【题型】填空题　【知识点】立体几何　【难度】easy
如图所示，在棱长为 1 的正方体$ABCD-A_1B_1C_1D_1$中，点$E$是棱$AA_1$靠近$A_1$的三等分点，点$F$是棱$BB_1$靠近$B_1$的四等分点，则三棱锥$E-BCF$的体积为\underline{\ \ \ \ \ \ \ \ }。

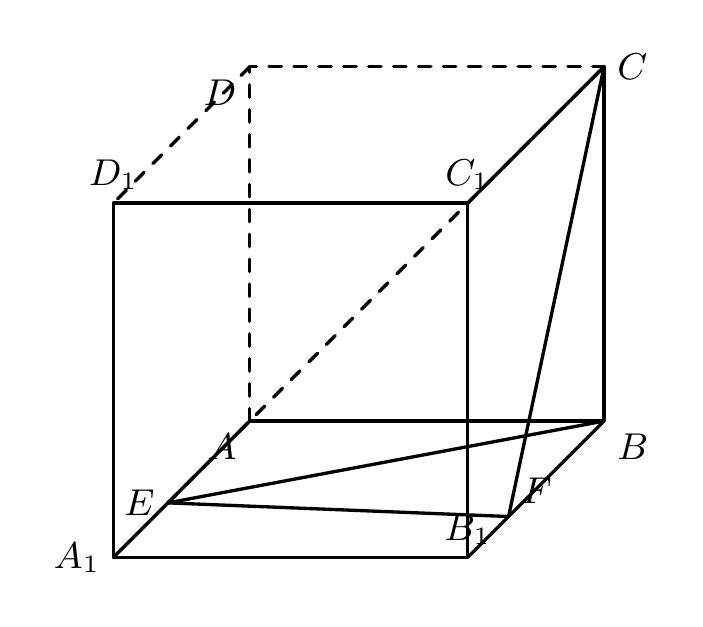
【解答】
\vspace{0.2cm}
\textbf{【答案】}$\boldsymbol{\dfrac{1}{8}}$（或$0.125$）

\vspace{0.2cm}
\textbf{【知识点】}锥体体积的有关计算

\vspace{0.2cm}
\textbf{【分析】}根据三棱锥的体积公式直接求得结果。

\vspace{0.2cm}
\textbf{【详解】}
因为$V_{E-BCF} = \frac{1}{3} \times S_{\triangle BCF} \times AB$，

点$E$是棱$AA_1$靠近$A_1$的三等分点，点$F$是棱$BB_1$靠近$B_1$的四等分点，

所以
\[
V_{E-BCF} = \frac{1}{3} \times \frac{\frac{3}{4}BB_1 \times BC}{2} \times 1 = \frac{1}{3} \times \frac{3}{8} \times 1 = \frac{1}{8},
\]

所以三棱锥$E-BCF$的体积为$\frac{1}{8}$，

故答案为：$\boldsymbol{\dfrac{1}{8}}$。